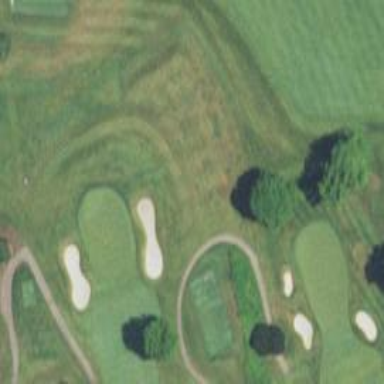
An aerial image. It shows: Path for golf carts.